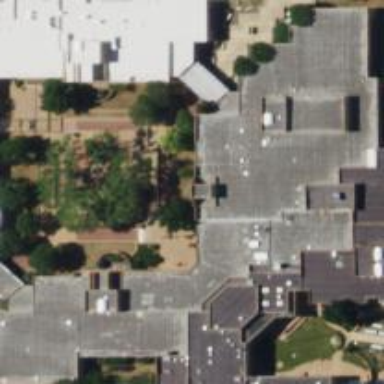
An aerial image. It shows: College building.